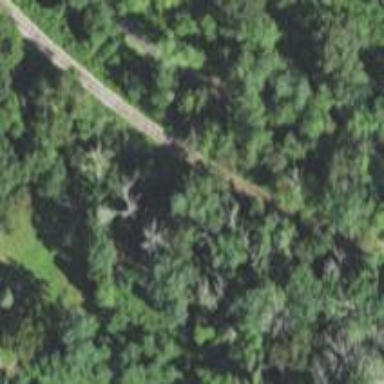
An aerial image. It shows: Railway track.